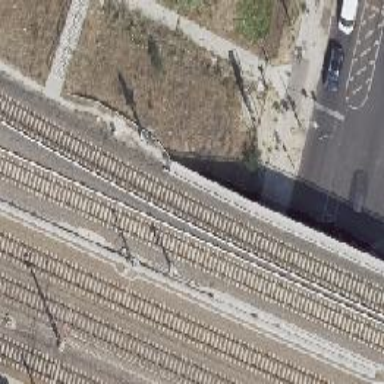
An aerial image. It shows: Railway signal.